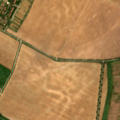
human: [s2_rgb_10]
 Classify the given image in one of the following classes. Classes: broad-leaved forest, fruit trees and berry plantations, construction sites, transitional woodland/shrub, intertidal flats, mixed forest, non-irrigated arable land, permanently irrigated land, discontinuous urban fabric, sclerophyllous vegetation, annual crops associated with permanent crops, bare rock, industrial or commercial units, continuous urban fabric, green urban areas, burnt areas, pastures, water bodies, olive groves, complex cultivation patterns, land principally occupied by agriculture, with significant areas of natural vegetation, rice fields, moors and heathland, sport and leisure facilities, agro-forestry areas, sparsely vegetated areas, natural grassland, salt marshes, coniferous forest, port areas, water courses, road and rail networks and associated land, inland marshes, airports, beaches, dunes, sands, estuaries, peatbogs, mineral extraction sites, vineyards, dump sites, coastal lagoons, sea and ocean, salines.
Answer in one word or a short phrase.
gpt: sport and leisure facilities, non-irrigated arable land